Interaction volume radius: 10 \u00c5
Interaction volume height: 30 \u00c5
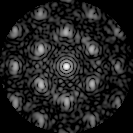
Disorder parameter: 0.429